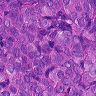
Metastatic tissue present: yes